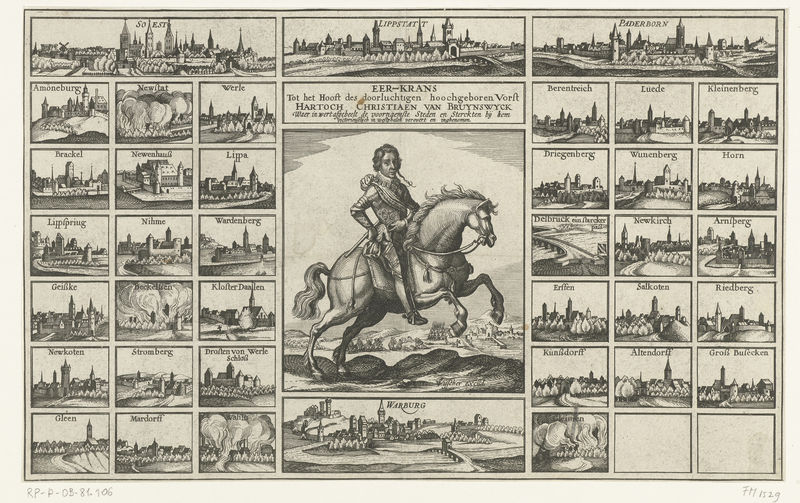
Titel: De overwinningen van Christiaan, hertog van Brunswijk-Wolfenbüttel
Künstler: Claes Jansz. (II) Visscher
Standort: Amsterdam
Institution: Rijksmuseum
Schlagwörter: cheval, cavalier, chevalier, villes, eer-krans